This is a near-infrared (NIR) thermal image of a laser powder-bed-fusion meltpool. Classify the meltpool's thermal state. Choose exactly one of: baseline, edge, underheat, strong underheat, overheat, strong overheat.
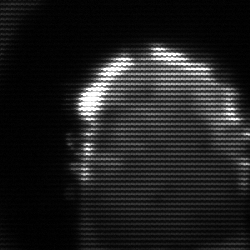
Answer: baseline